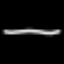
Label: line